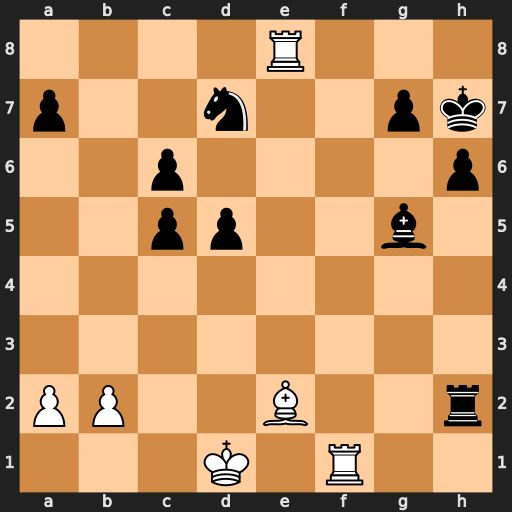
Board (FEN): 4R3/p2n2pk/2p4p/2pp2b1/8/8/PP2B2r/3K1R2
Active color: w
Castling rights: -
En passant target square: -
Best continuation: Bd3+ g6 Rf7#